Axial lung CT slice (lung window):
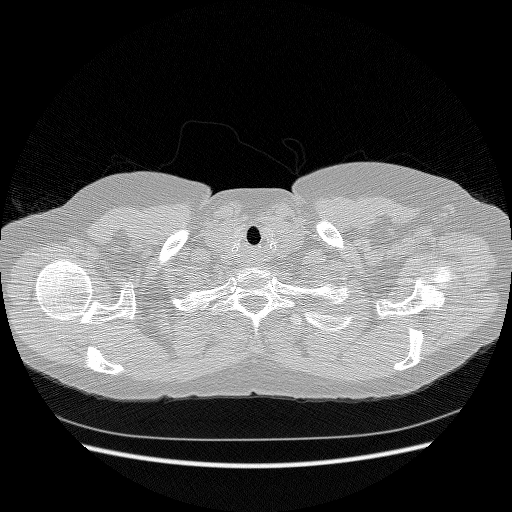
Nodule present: no